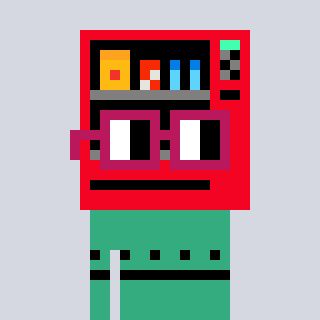
a pixel art character with square dark red glasses, a vending machine-shaped head and a teal-colored body on a cool background